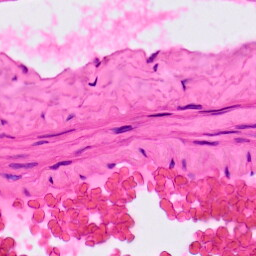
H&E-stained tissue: Lung